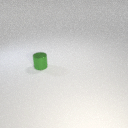
small green metal cylinder